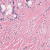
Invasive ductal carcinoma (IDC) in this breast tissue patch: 1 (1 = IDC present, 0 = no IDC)